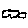
Label: car